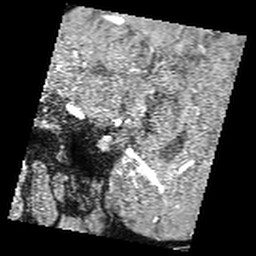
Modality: angio
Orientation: sagittal
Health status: ill
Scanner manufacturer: philips
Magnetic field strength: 3 T
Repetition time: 0.018 s
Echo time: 0.003454 s